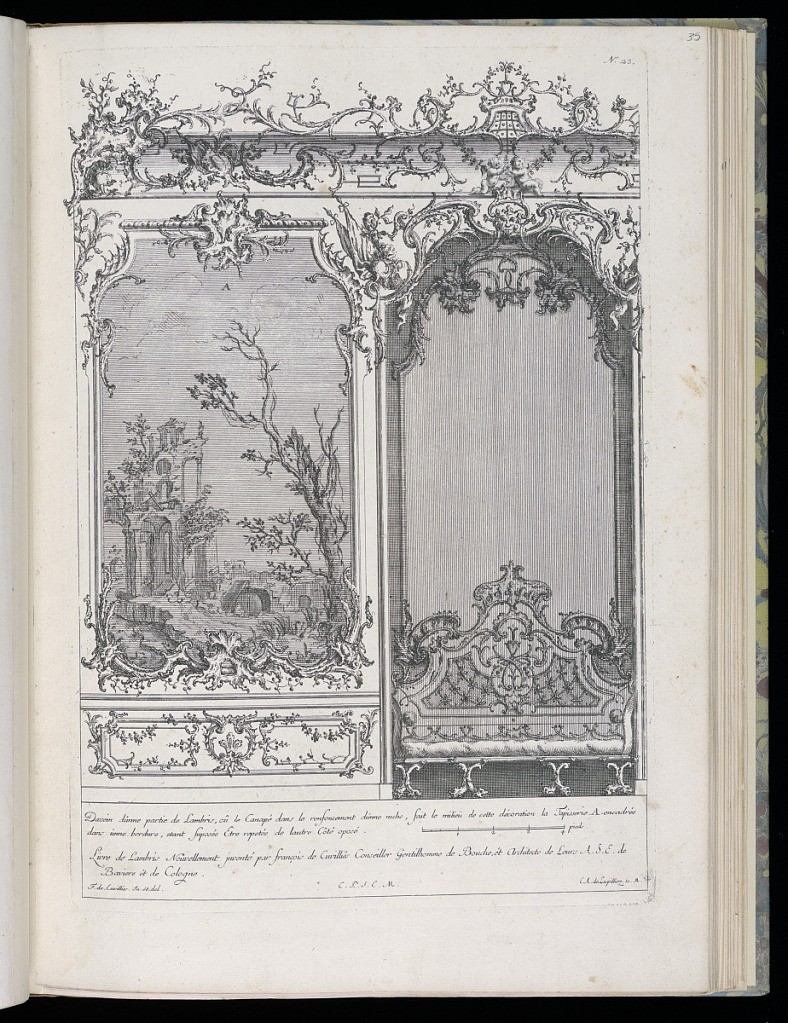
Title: Title Page
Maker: François de Cuvilliés the Elder, Belgian, 1695 - 1768
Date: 18th century
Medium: Engraving on paper
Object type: Bound print
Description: Design for an interior wall decoration with applied ornamental stuccowork. At left, a painted panel or tapestry depicting architectural ruins. At right, an arched niche with a tufted canapé. Scale at lower right.